Question: I have two cards with different types of tokens. When calling 'GetTokenInfo()' I get 'CKR_TOKEN_NOT_RECOGNIZED' on some tokens. My question is, how do I retrieve this error code in a clean manner?

HResult just indicates General Error.
I could check for the exception in the Message string.
The 'RV' parameter is not part of the 'Exception' class, not sure which derivative class to use to get this.
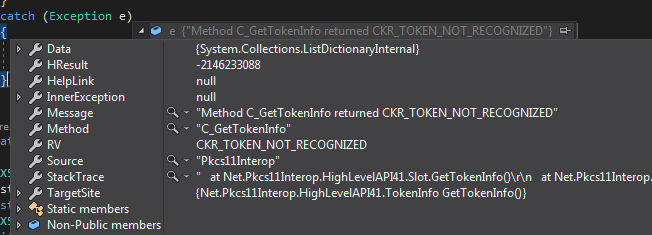
Answer: I had forgotten to add a 'using Net.Pkcs11Interop.Common;'
Now I am catching 'Pkcs11Exception' and retrieving the error code through the 'RV' parameter, and comparing it against PKCS#11 error code.
Hope this can help others.